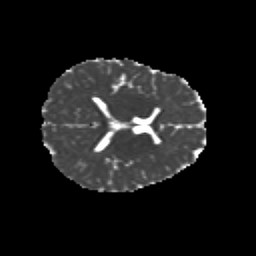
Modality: MD
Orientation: axial
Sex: female
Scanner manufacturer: siemens
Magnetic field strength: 3 T
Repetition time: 5 s
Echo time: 0.071 s